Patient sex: F
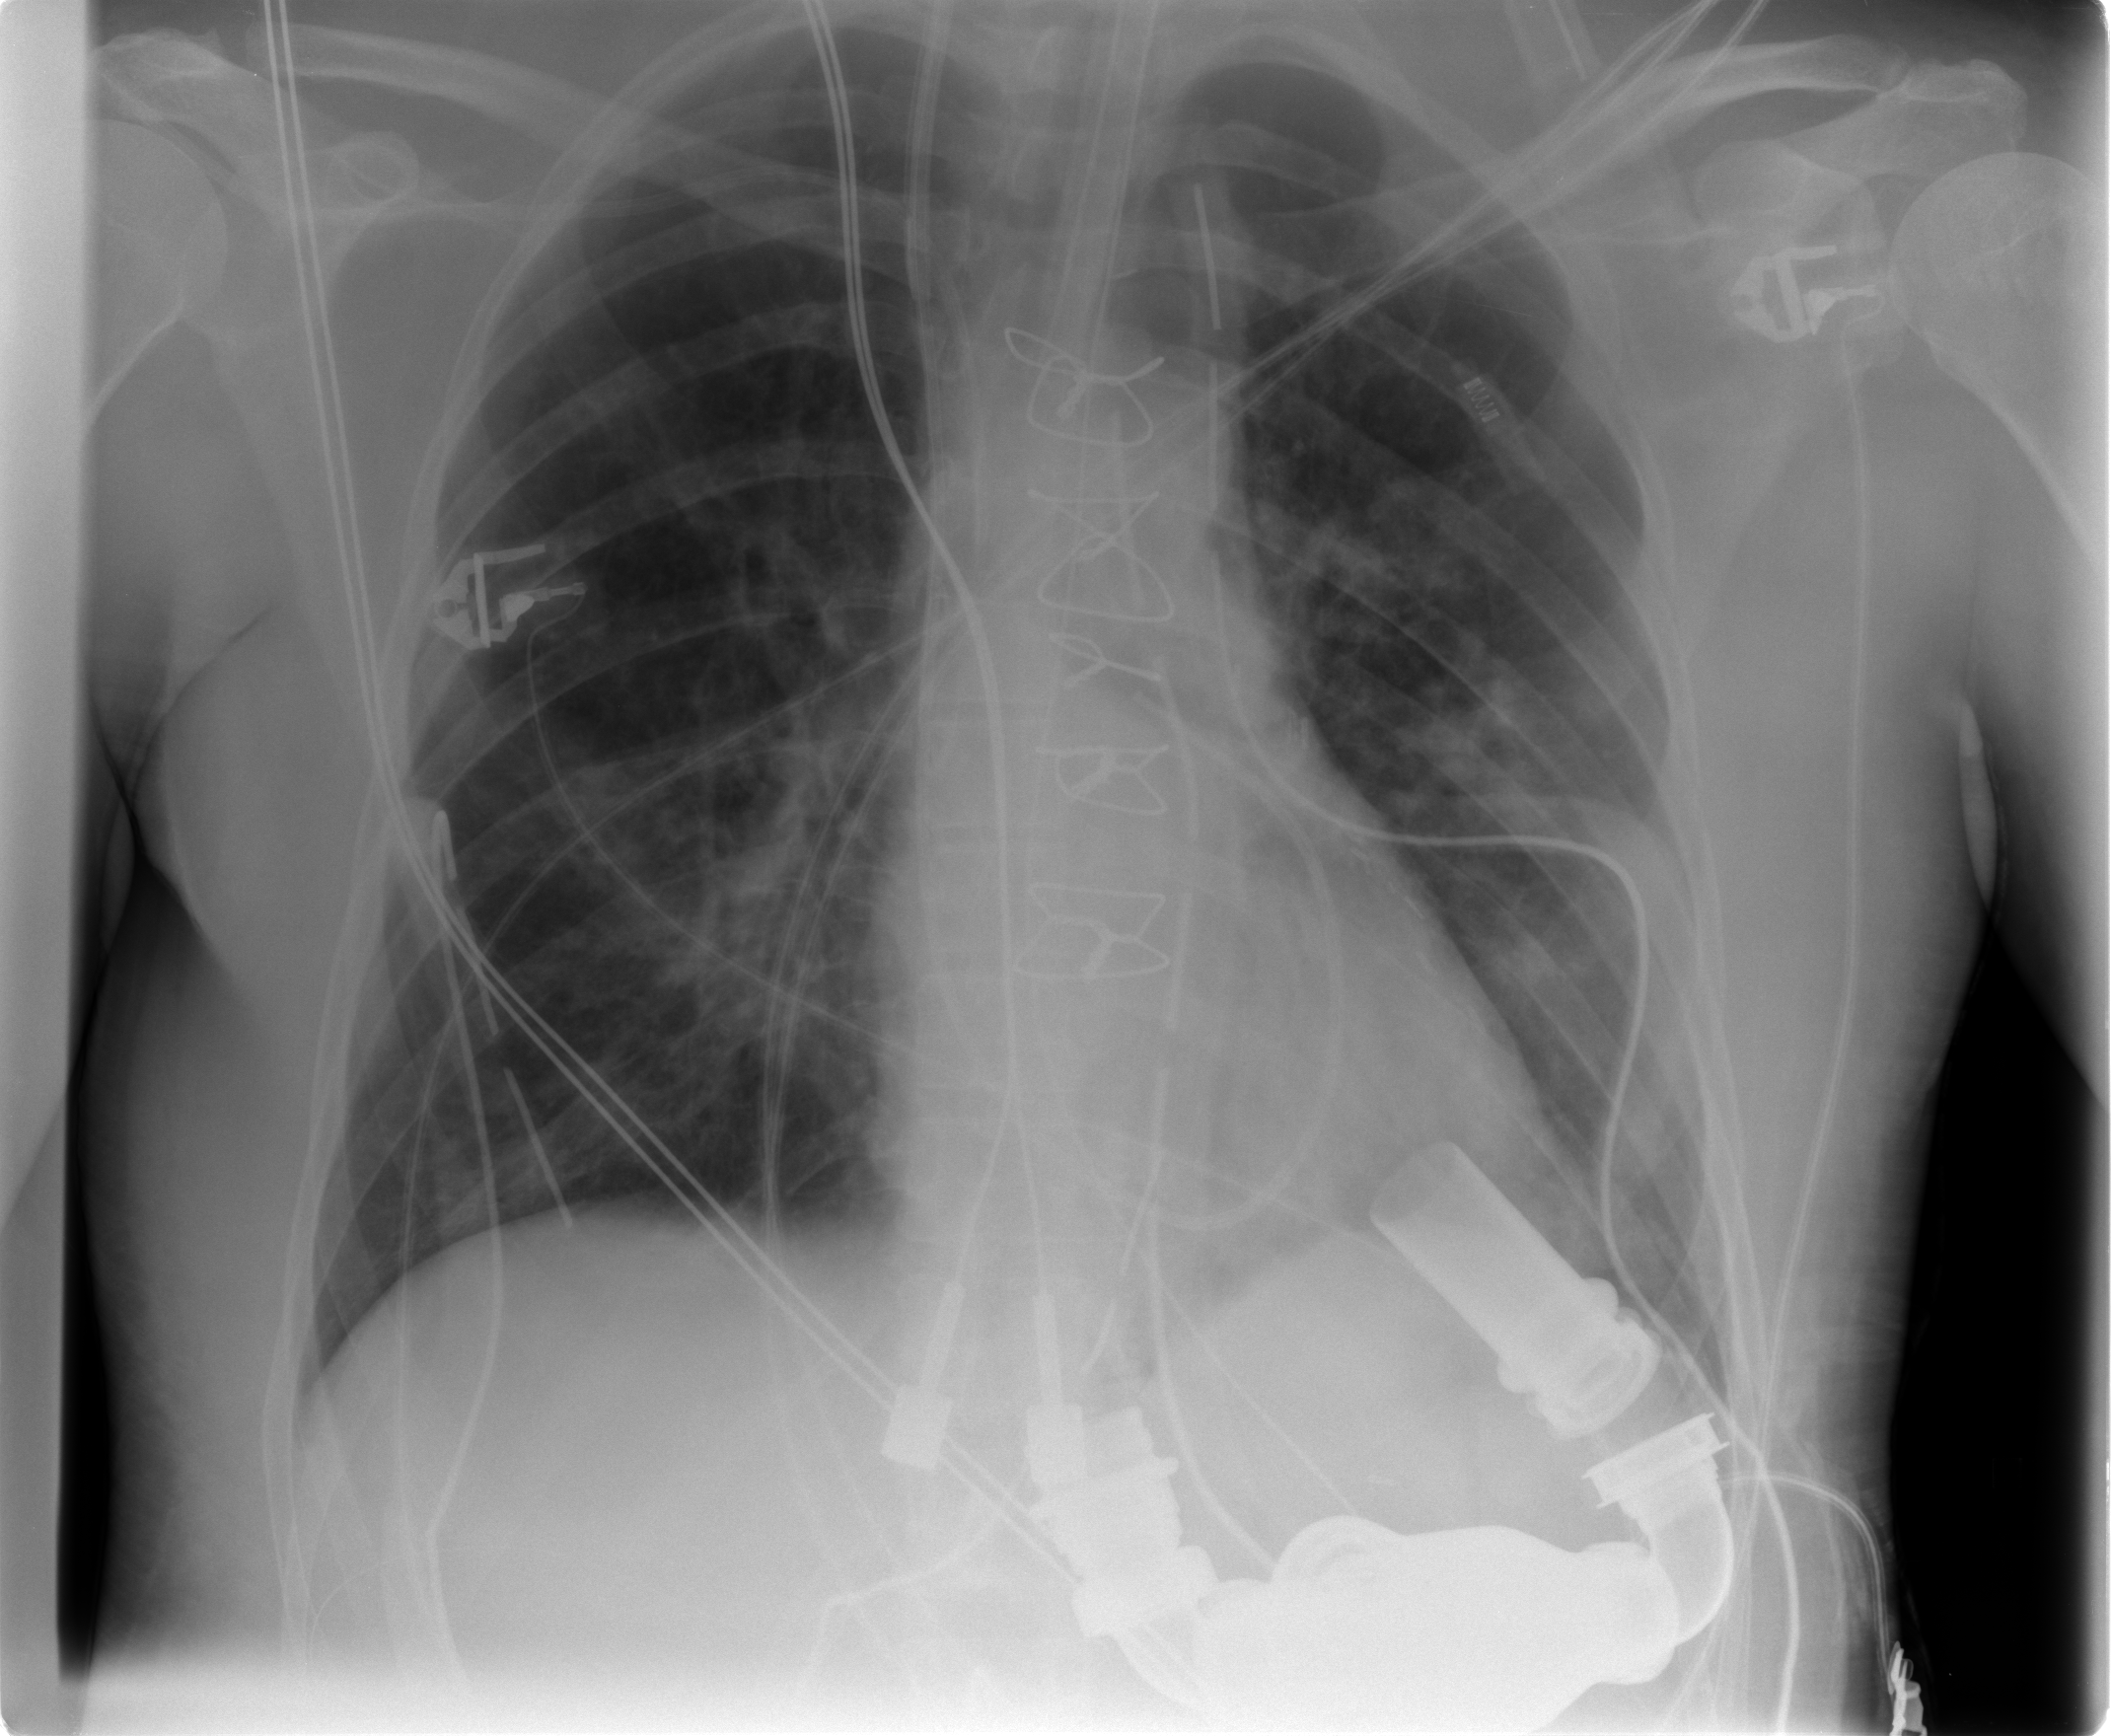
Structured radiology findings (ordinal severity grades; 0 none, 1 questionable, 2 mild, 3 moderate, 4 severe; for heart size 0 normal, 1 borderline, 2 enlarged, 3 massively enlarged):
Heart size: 0
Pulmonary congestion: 2
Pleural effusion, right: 0
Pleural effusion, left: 1
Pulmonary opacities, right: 2
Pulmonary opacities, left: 2
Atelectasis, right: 2
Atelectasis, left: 2